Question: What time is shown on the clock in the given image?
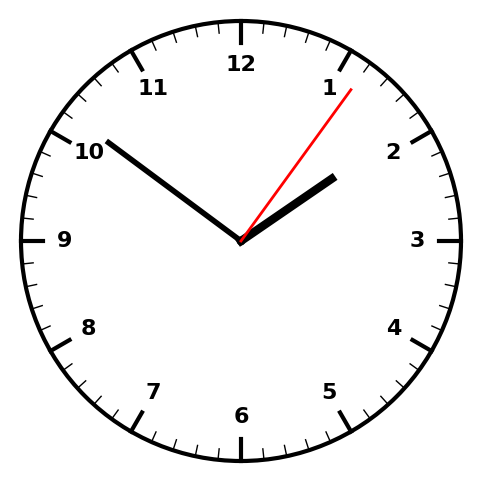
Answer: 01:51:06